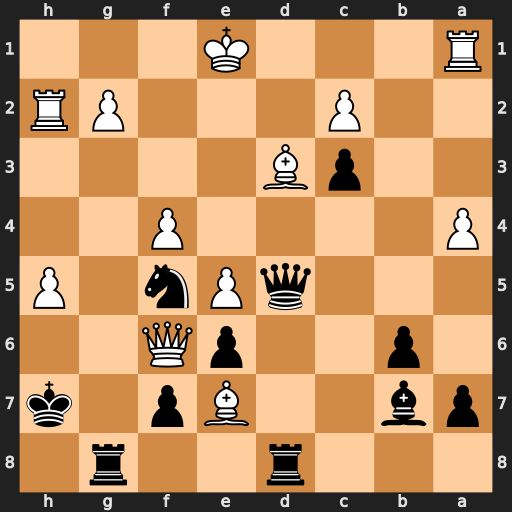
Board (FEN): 3r2r1/pb2Bp1k/1p2pQ2/3qPn1P/P4P2/2pB4/2P3PR/R3K3
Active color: b
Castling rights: Q
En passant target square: -
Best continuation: Qd4 Bxf5+ exf5 Qxf5+ Kh8 Bf6+ Rg7 Qd3 Qg1+ Ke2 Bf3+ Kxf3 Rxd3+ cxd3 Qxh2